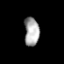
Tissue: prostate
Cell type: Myeloid cells
Senescence score: 0.2947
Nuclear area (px): 414
Mean DAPI intensity: 168.804